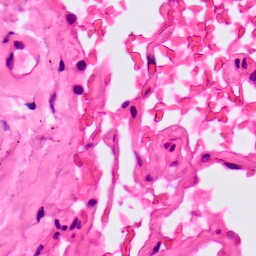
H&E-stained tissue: Lung